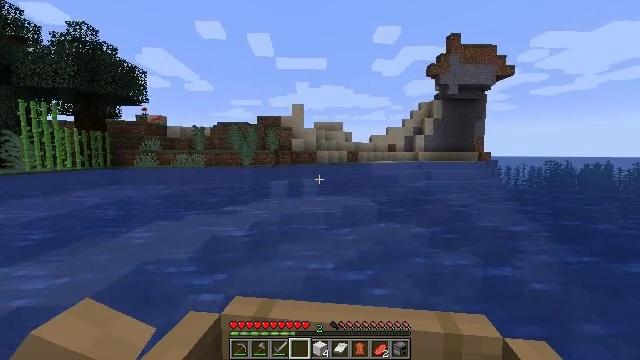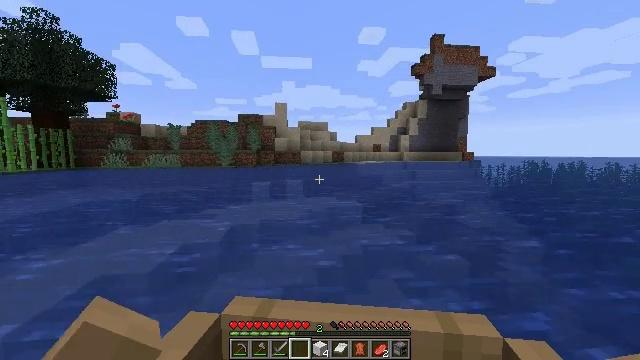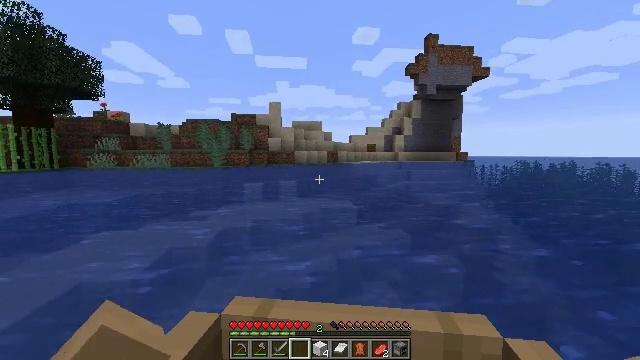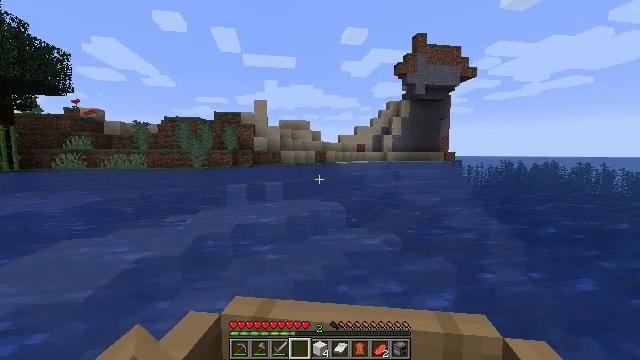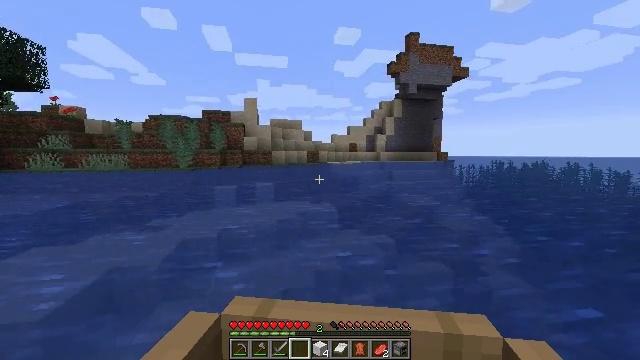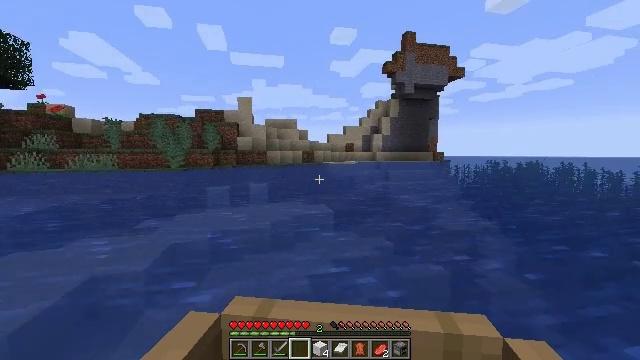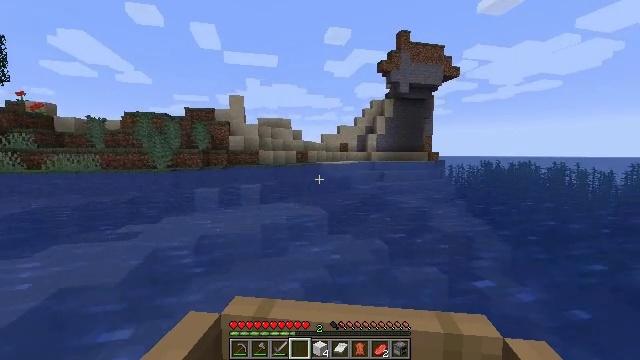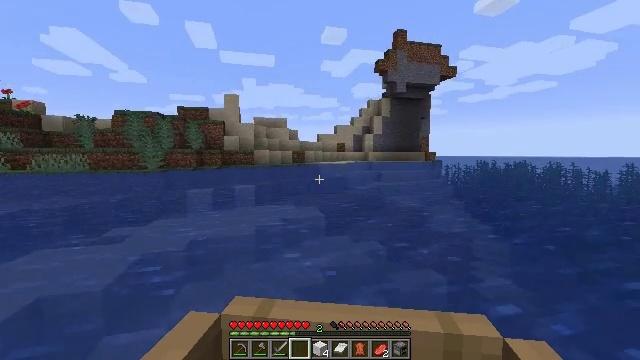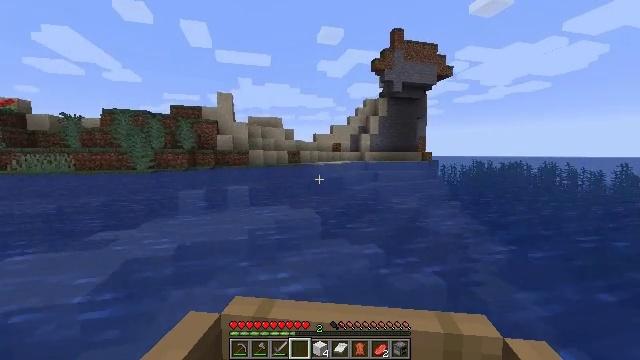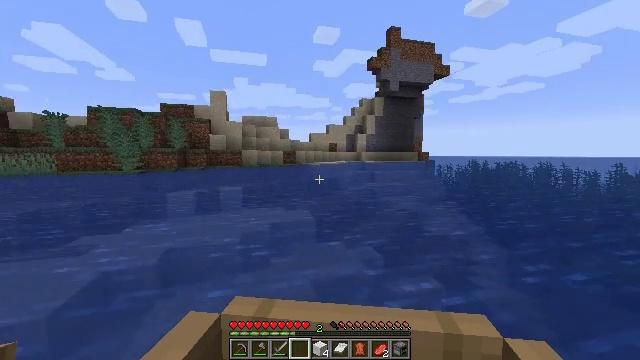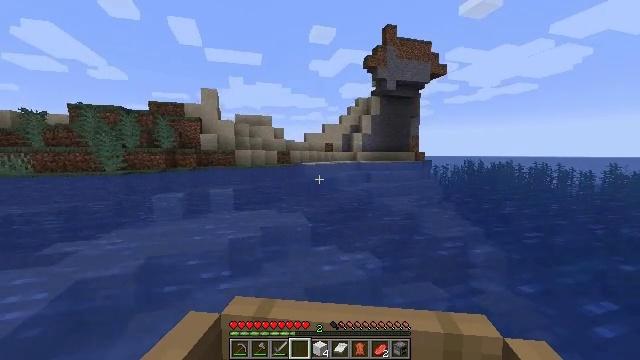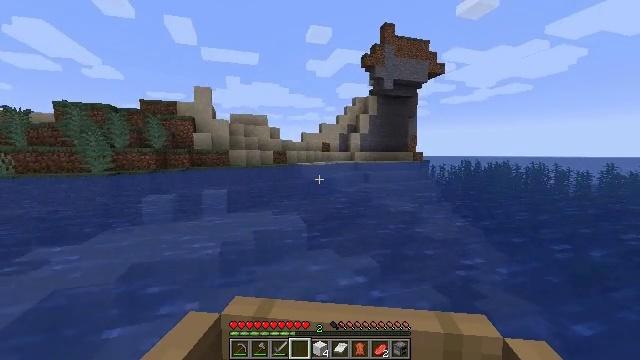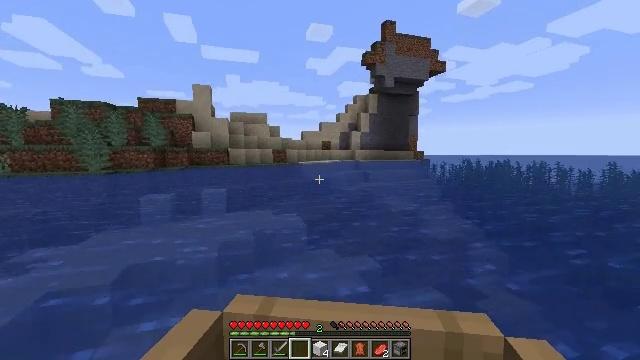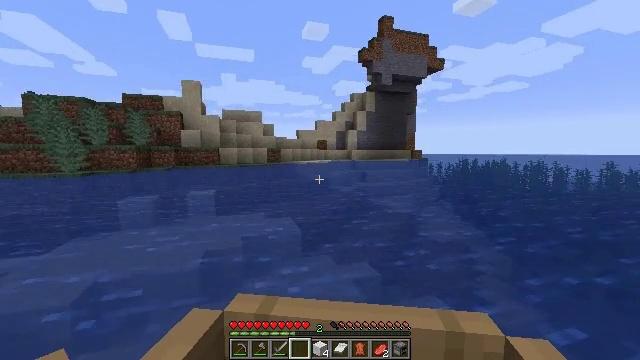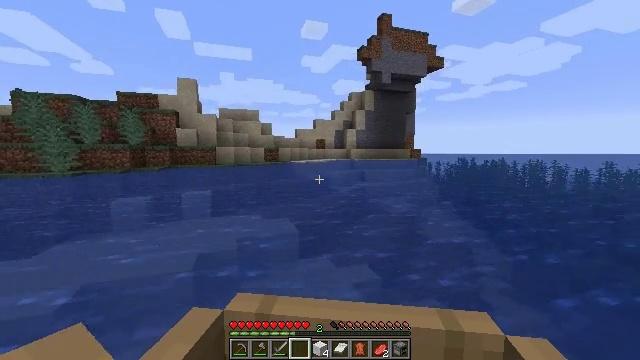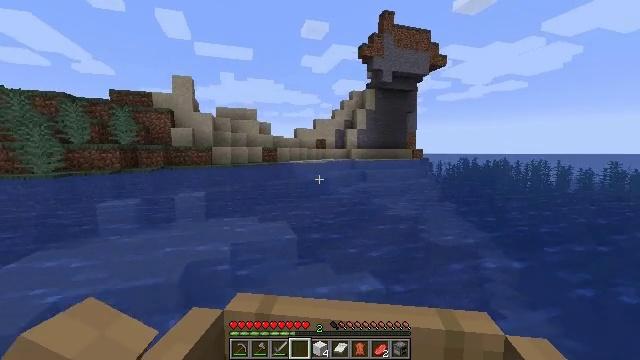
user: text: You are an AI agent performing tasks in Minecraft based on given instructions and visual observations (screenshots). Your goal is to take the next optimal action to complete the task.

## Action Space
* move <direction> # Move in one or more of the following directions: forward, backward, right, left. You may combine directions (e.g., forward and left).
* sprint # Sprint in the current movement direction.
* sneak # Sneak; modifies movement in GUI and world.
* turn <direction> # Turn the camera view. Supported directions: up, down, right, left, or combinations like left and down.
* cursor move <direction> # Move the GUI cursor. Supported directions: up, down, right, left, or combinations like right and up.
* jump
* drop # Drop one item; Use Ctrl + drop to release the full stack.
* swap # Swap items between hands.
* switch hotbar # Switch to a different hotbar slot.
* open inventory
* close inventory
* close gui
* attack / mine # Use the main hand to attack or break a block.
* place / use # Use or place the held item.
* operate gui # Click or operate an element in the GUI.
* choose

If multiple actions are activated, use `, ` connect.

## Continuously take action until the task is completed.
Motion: motion action
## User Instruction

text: Collect the blue bed by attacking it.
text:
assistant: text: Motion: move forward
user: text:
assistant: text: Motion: move forward
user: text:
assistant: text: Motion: move forward
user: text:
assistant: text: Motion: move forward
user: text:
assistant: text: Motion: move forward
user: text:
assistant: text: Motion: move forward
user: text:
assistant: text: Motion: move forward
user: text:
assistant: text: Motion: move forward
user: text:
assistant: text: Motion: move forward
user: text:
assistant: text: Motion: move forward
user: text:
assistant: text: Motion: move forward
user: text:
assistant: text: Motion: move forward
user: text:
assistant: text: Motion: move forward
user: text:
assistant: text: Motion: move forward and move left
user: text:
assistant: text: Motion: move forward and move left
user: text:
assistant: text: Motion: move forward and move left
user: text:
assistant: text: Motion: move forward and move left
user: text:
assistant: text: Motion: move forward
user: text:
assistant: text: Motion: move forward
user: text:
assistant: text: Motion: move forward
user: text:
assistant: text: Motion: move forward
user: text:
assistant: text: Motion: move forward
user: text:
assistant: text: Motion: move forward
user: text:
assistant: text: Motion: move forward
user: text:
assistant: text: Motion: move forward
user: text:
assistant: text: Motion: move forward
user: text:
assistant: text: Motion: move forward and move right
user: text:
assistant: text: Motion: move forward and move right
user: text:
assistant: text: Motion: move forward and move right
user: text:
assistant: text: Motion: move forward and move right